Interaction volume radius: 5 \u00c5
Interaction volume height: 25 \u00c5
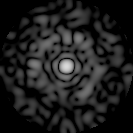
Disorder parameter: 0.8341